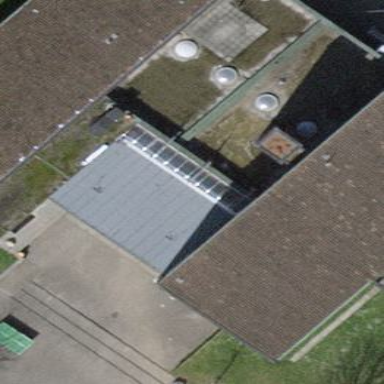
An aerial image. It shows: View of roof of building.